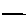
Label: line